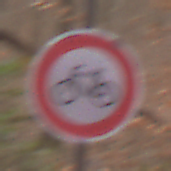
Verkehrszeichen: VerbotRadverkehr
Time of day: Midday
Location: Outdoor (Nature)
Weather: Overcast
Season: Autumn
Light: Natural